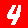
Digit: 4